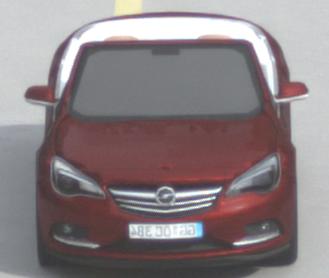
Make: Opel
Model: Cascada 1.4 Turbo
Detailed model: Cascada
Model produced from: 2013/03
Model produced until: 2015/01
Doors: 2
Color: red
Road condition: dry road
Daytime: morning or afternoon
Contrast: low contrast